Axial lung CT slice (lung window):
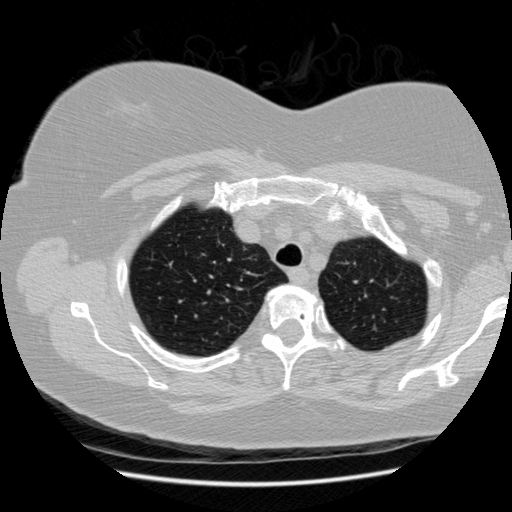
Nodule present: no